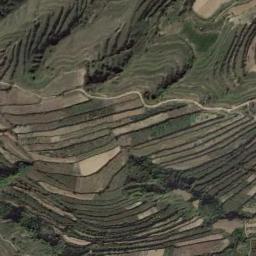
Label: terrace